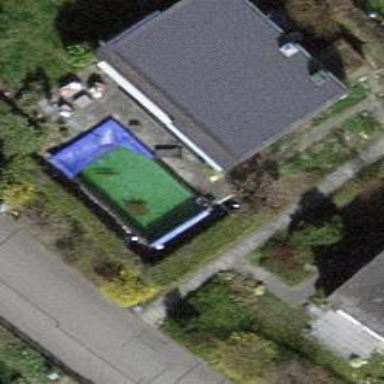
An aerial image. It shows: Swimming pool located in leisure land.